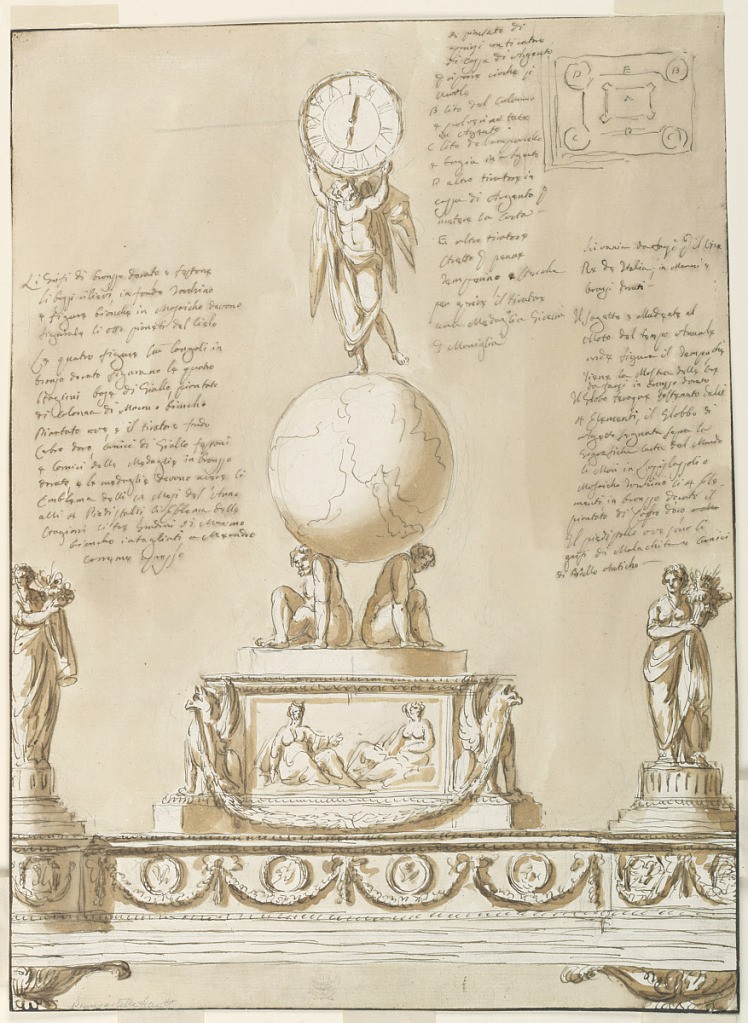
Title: Inkstand for the Viceroy Eugène de Beauharnais of Italy
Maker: Giuseppe Barberi, Italian, 1746–1809
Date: early 19th century
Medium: Pen and brown ink, brush and brown wash, graphite, on off-white laid paper
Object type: Drawing
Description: Intended to be executed in marble and gilt bronze. Below, an oblong pedestal, upon three steps supported by calices. Alternative designs are suggested for the protruding corners of the pedestal. Above these are standing women with cornucopias. The front of the pedestal is decorated like an entablature; in the frieze hang festoons with circular portrait medallions above them. In the center is an oblong pedestal with two griffins disposed obliquely at the corners, carrying a festoon. Between them is a tablet with relief showing two women, the left of whom wears a crescent in her hair. Above, sculpture in the round of two seated captives supporting a globe, showing Europe, upon their shoulders. At top, Saturn stands on one foot, supporting a dial marked with Roman numerals. Plan at upper right and inscription throughout.